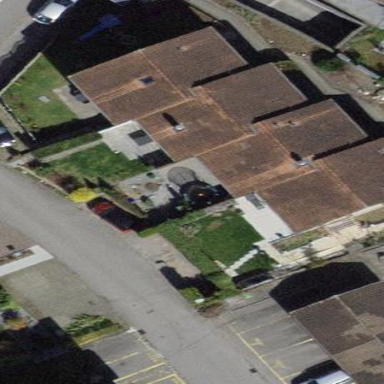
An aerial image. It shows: Building with tile roof.